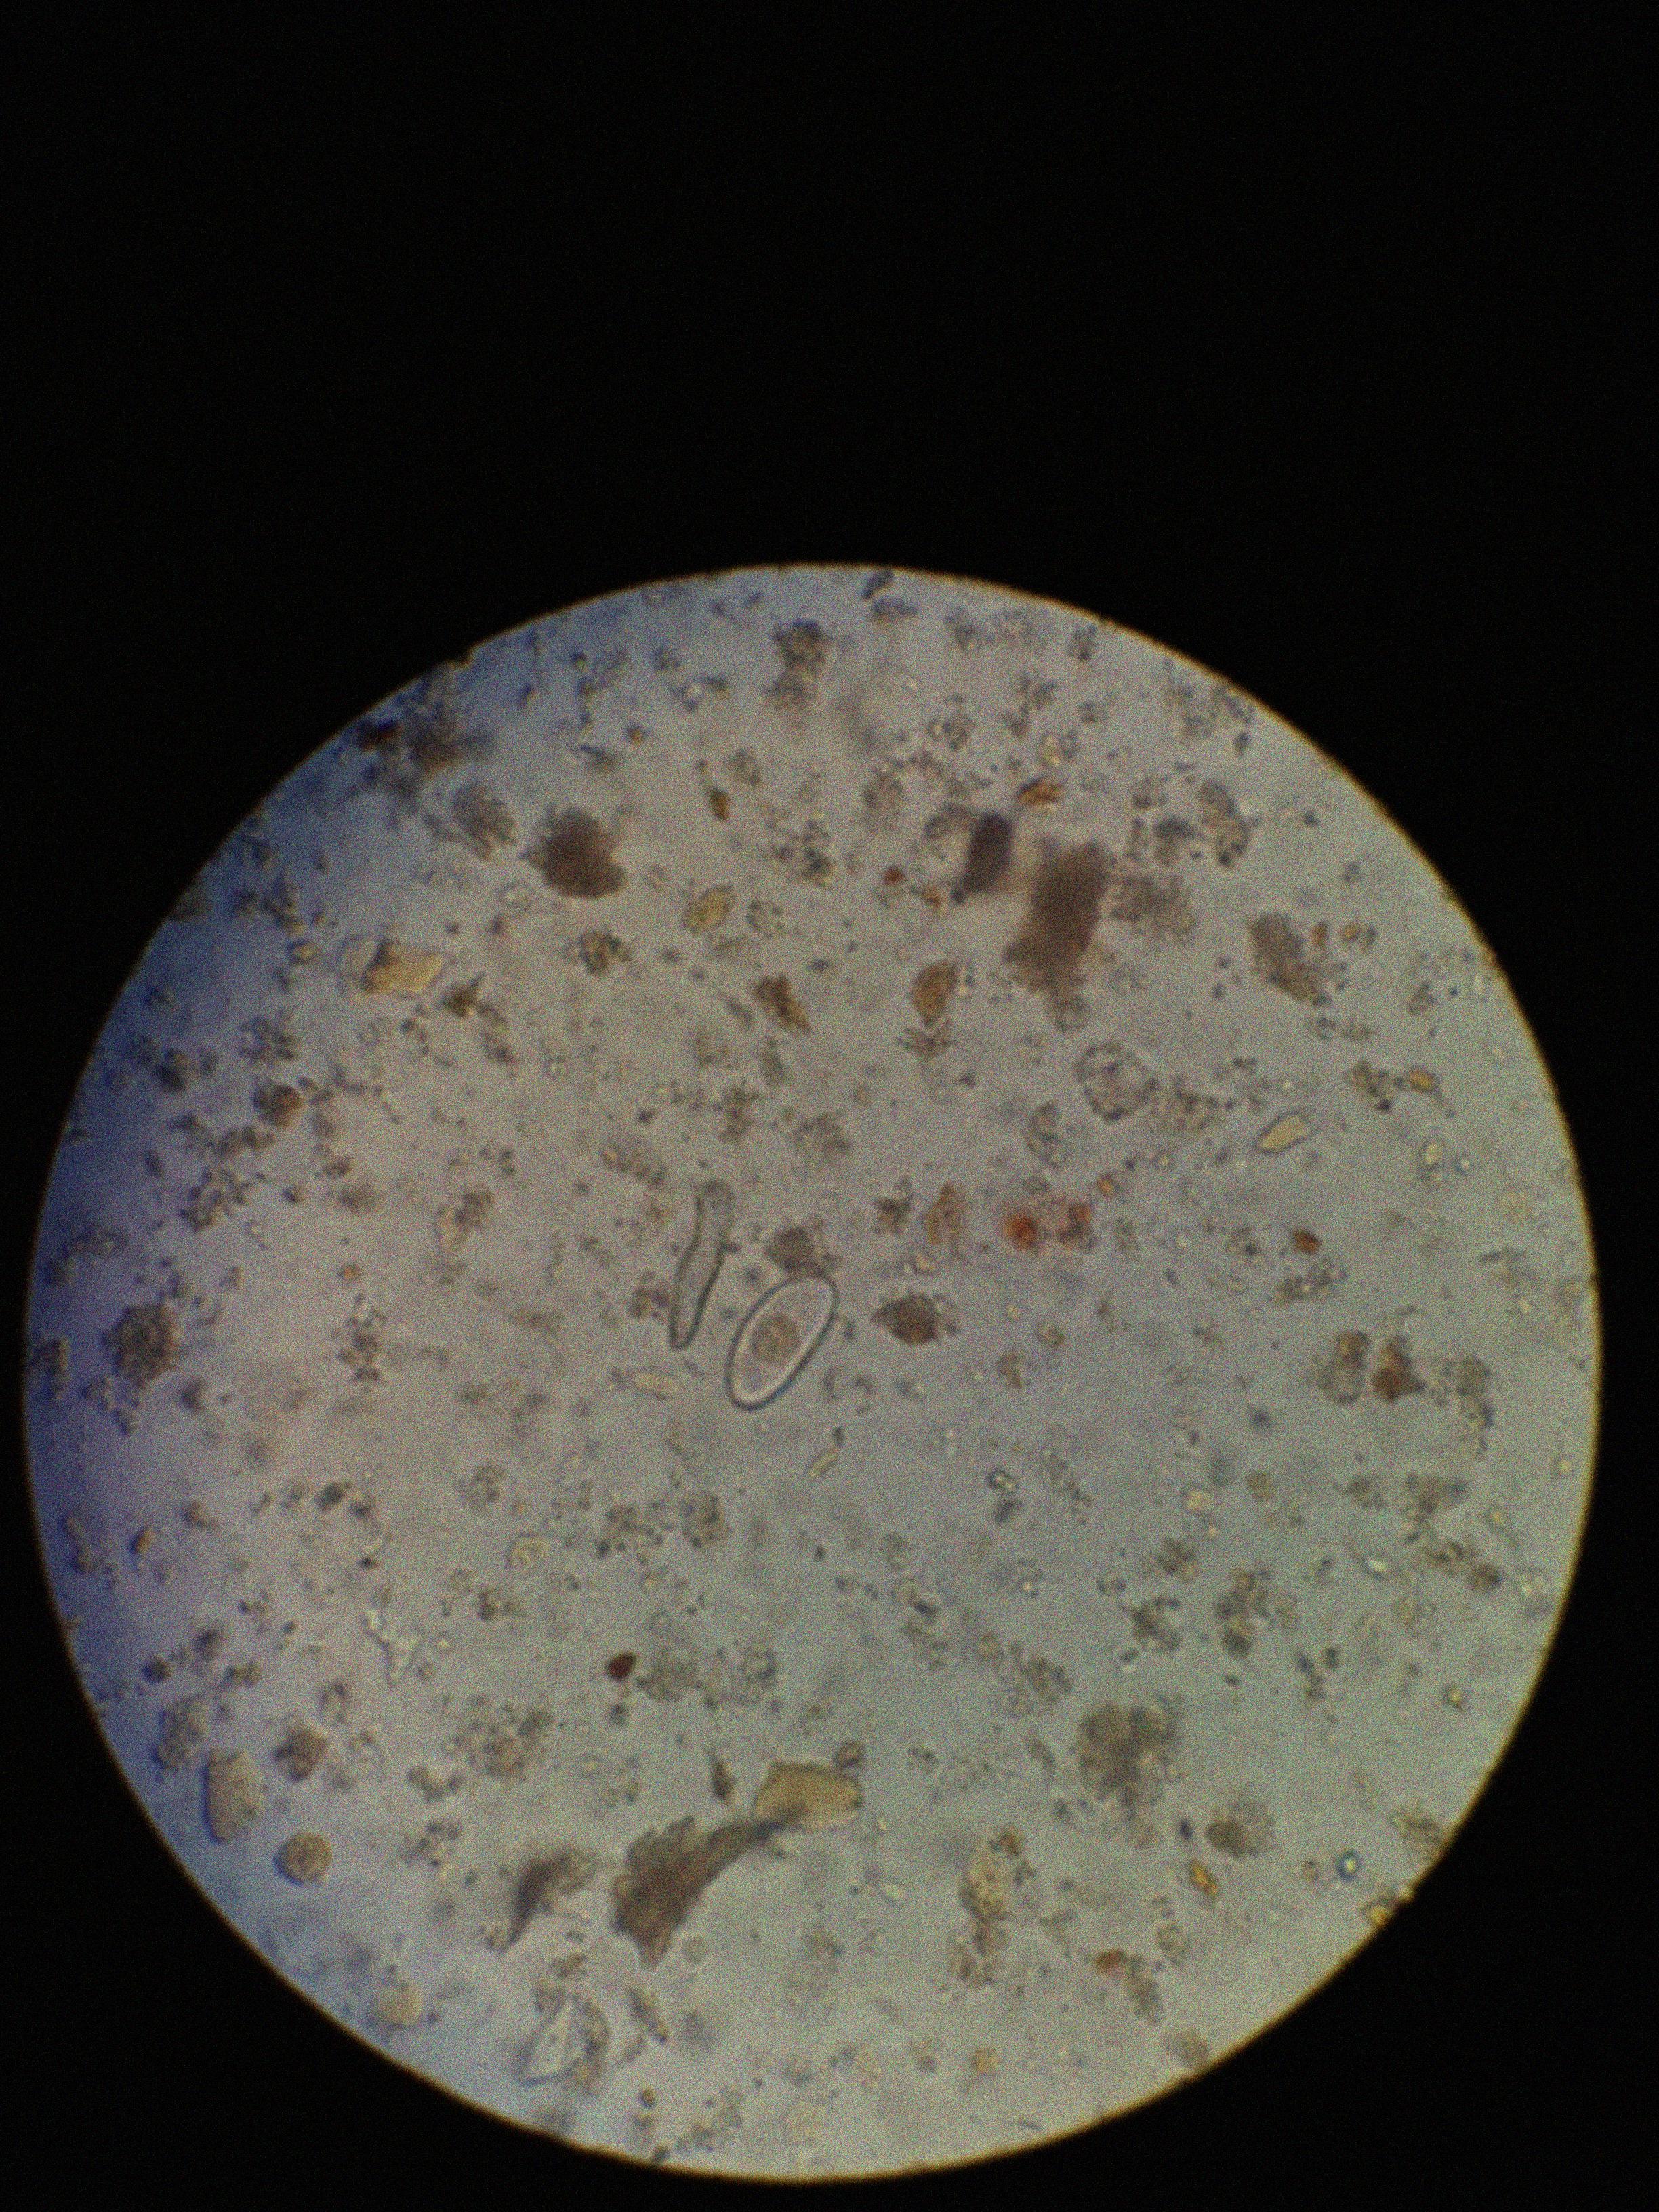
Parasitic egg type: Enterobius vermicularis